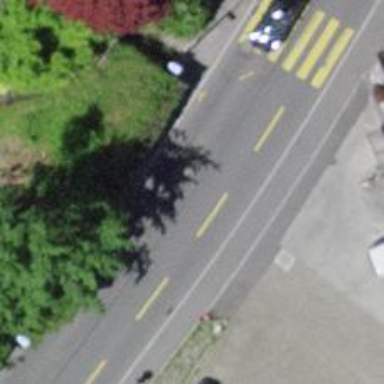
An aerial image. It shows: Bus stop with designated stop position for public transport.